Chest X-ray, PA view. Patient: 51 years old, sex M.
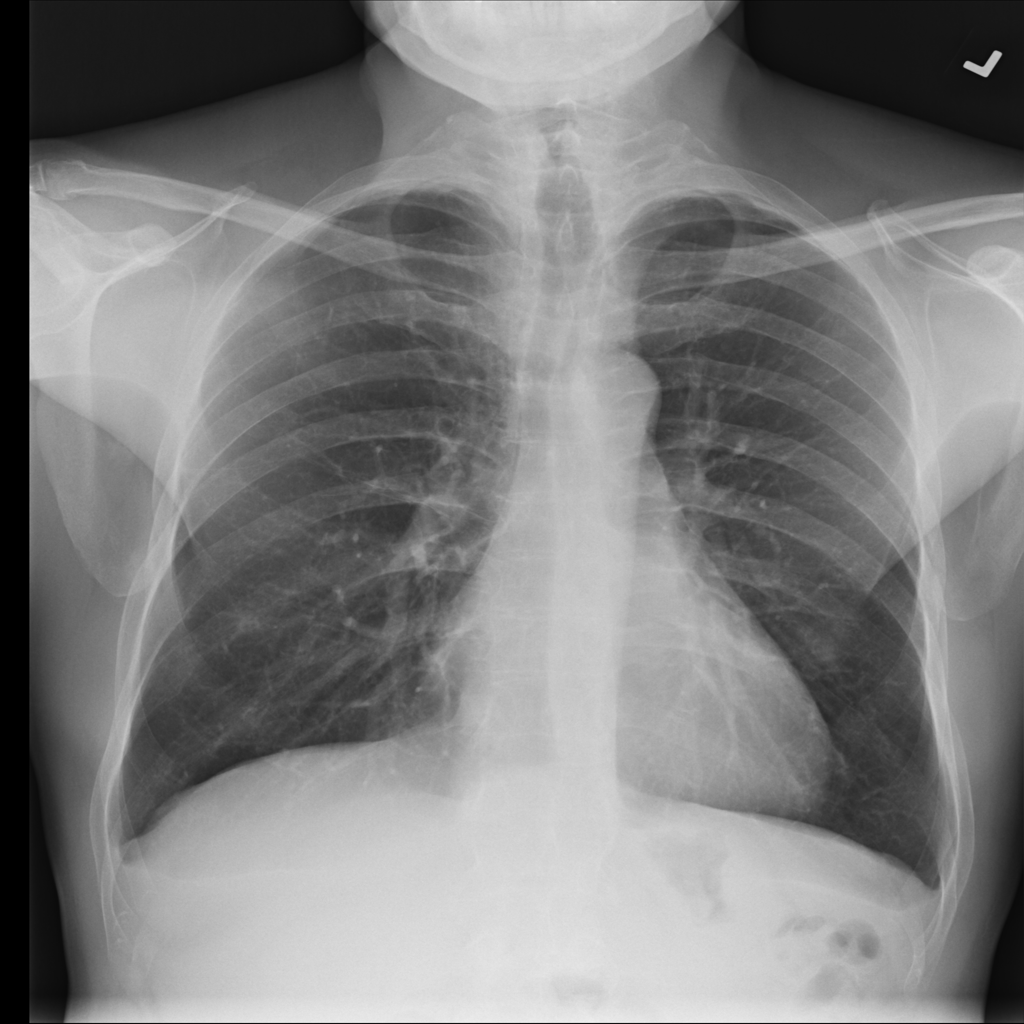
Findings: Nodule